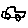
Label: car